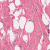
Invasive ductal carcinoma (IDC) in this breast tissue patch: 0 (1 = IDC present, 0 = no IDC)